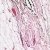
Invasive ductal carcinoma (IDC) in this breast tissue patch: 0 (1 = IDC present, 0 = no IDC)